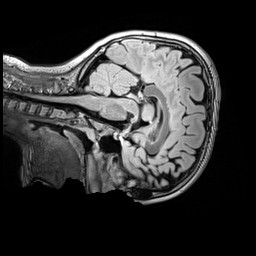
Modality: FLAIR
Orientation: sagittal
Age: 12
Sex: female
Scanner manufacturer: siemens
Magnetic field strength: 3 T
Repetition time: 5 s
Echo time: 0.388 s